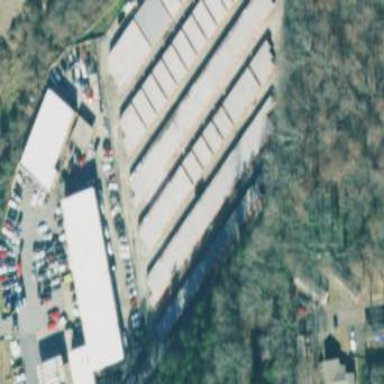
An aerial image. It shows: Warehouse building.